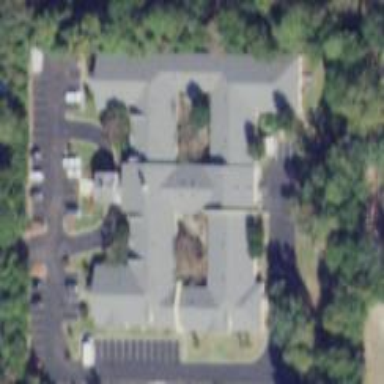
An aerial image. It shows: Nursing home.